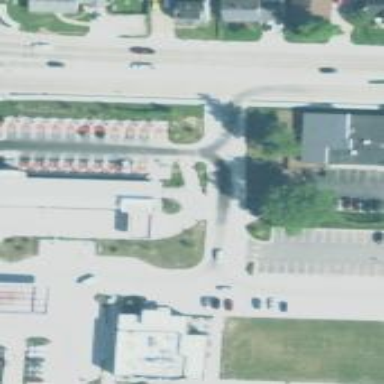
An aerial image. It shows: Building serving as car wash facility.